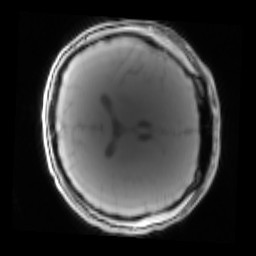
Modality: PDw
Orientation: axial
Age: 24
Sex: male
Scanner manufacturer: siemens
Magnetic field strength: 3 T
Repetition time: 0.25 s
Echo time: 0.00103 s